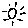
Label: sun